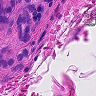
Metastatic tissue present: yes